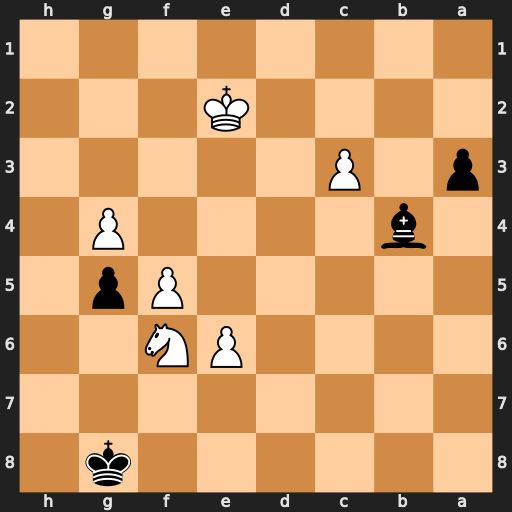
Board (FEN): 6k1/8/4PN2/5Pp1/1b4P1/p1P5/4K3/8
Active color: b
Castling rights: -
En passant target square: -
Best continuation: Kg7 Ne4 a2 cxb4 a1=Q